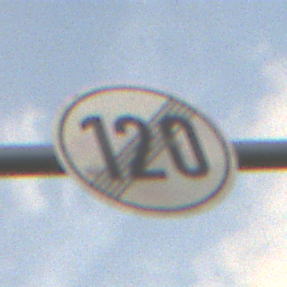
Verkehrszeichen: EndeGeschwindigkeit120
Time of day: SunriseSunset
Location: Outdoor (Nature)
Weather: PartlyCloudy
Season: NotSpecified
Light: Natural